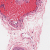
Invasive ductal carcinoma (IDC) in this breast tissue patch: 0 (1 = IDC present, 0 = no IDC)